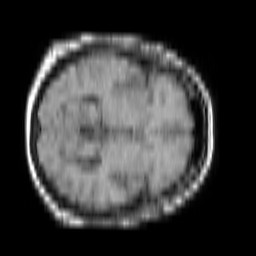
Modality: T1w
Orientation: axial
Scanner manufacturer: philips
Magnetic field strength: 1.5 T
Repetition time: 0.188 s
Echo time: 0.001854 s